Interaction volume radius: 10 \u00c5
Interaction volume height: 15 \u00c5
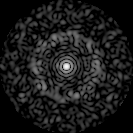
Disorder parameter: 0.8229